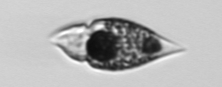
Label: Amphidinium